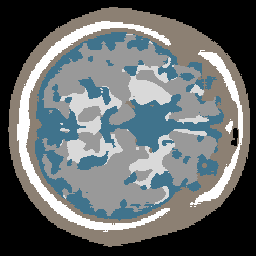
Label: no_lesion